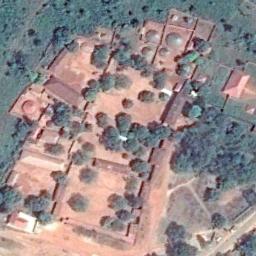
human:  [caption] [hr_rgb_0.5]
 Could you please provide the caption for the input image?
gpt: Many trees are beside the palace .

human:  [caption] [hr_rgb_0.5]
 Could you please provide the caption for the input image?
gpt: The palace is on the open place surrounded by trees .

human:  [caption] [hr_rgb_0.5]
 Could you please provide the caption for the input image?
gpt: The orange palace with some palaces is surrounded by a green area .

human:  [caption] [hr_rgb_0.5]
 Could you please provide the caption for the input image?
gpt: One side of the palace is lush woods and the other is a residential area .

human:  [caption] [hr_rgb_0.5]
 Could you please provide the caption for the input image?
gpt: There are many green trees and some meadows beside the palace .